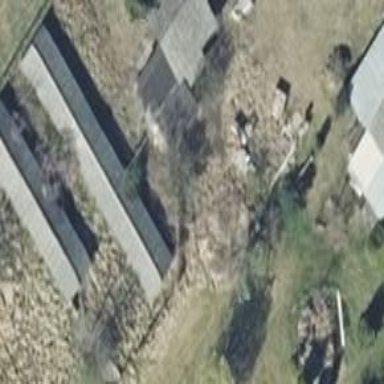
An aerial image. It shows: Building with gabled roof.